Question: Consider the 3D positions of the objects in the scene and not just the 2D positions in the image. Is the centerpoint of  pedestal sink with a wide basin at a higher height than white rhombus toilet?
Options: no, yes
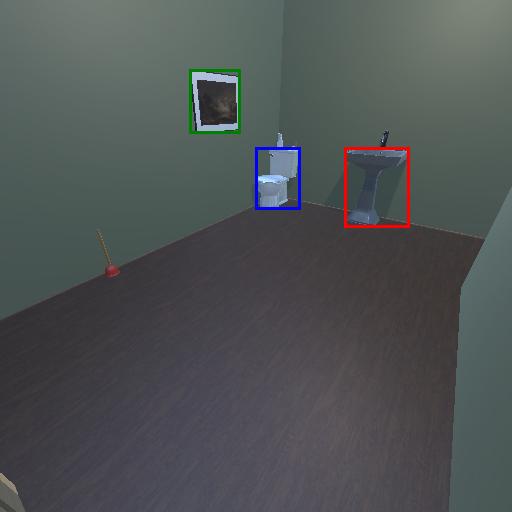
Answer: no